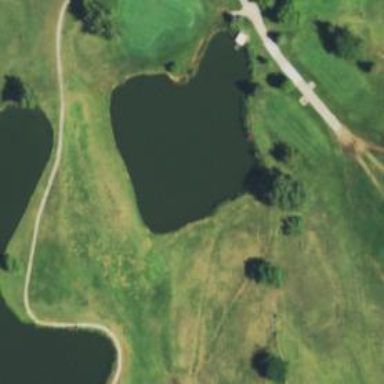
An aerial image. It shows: Water hazard on golf course.